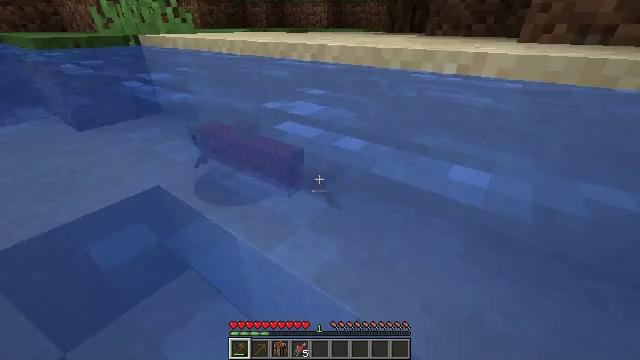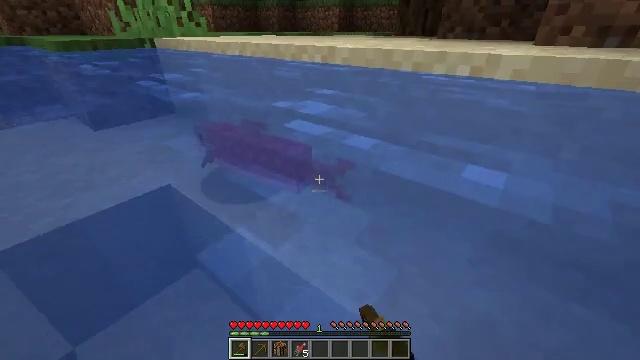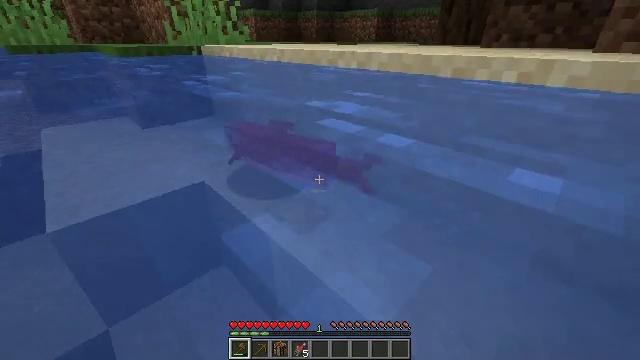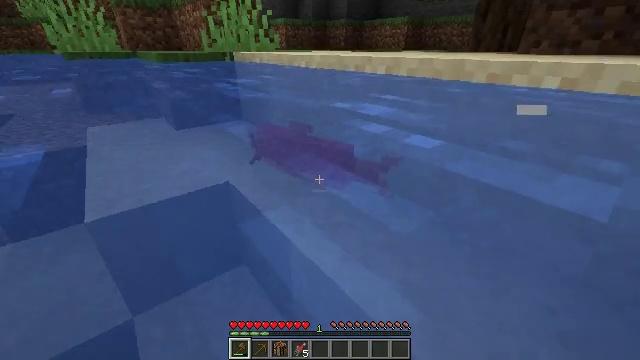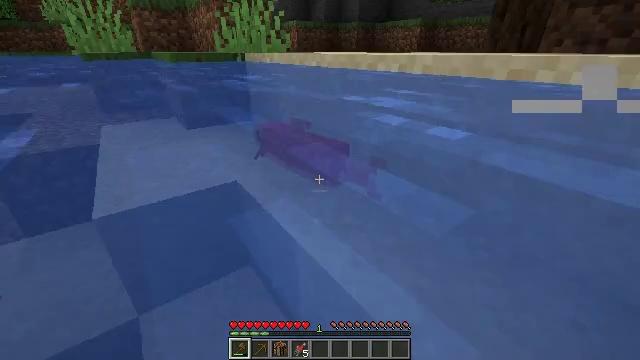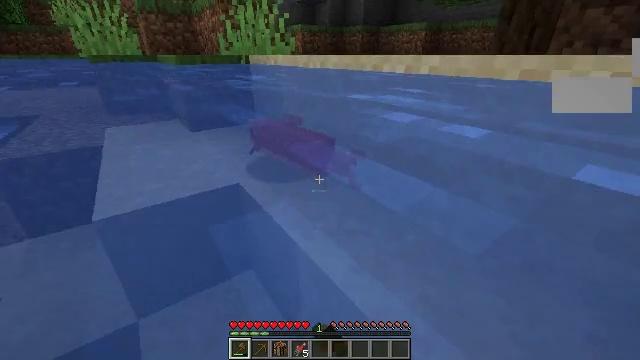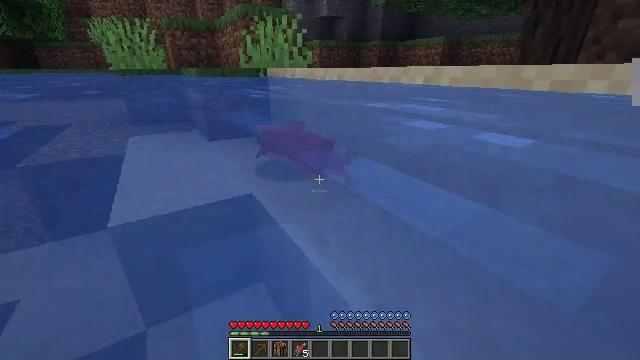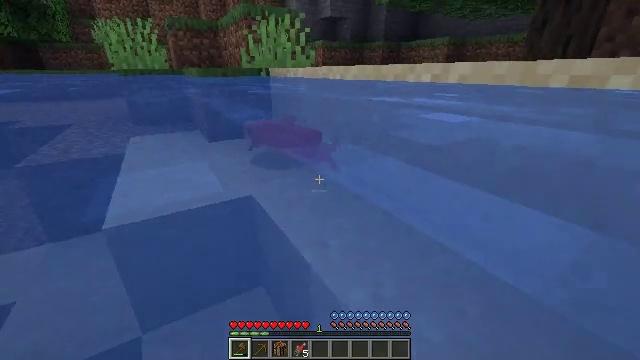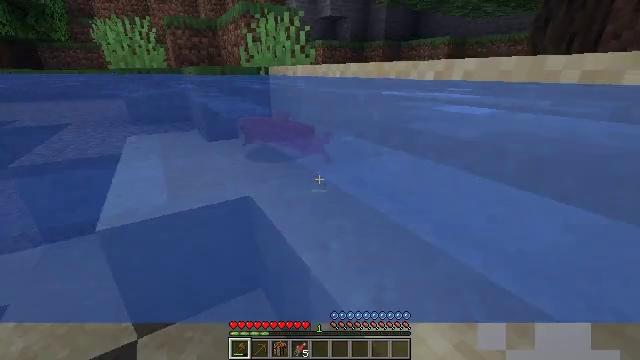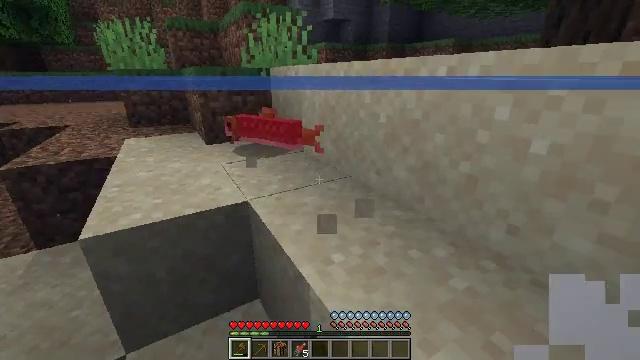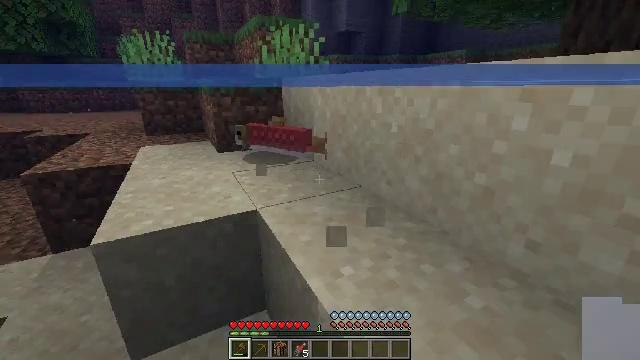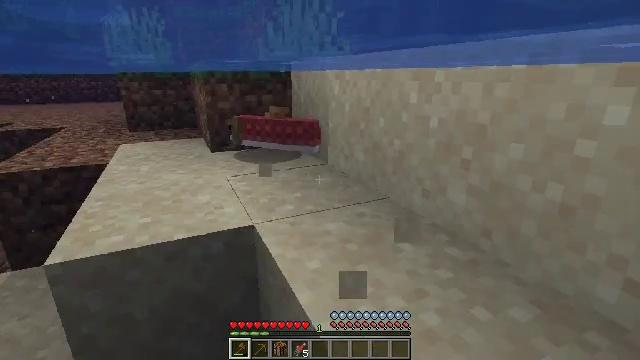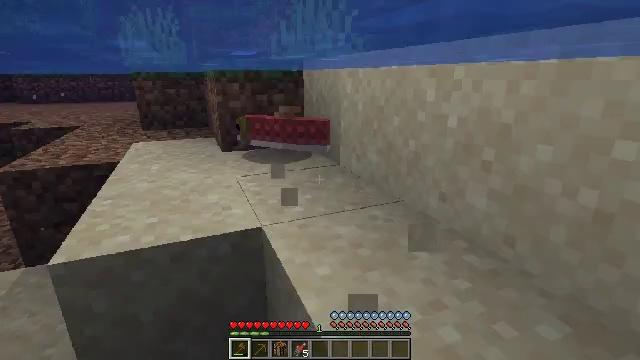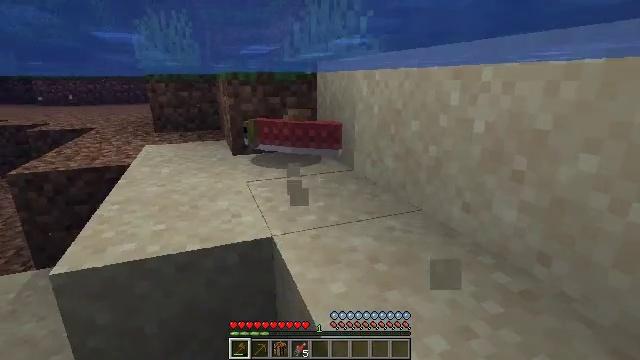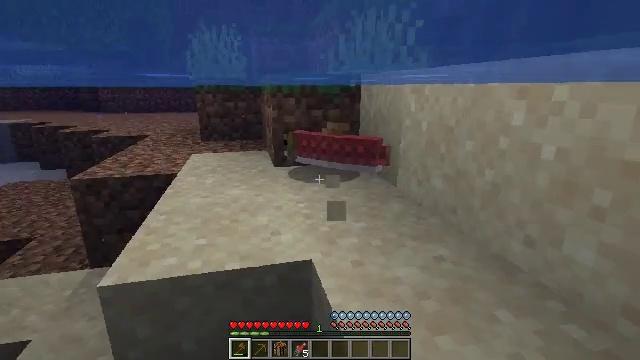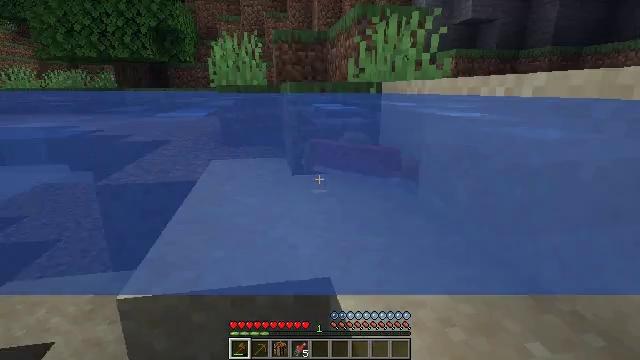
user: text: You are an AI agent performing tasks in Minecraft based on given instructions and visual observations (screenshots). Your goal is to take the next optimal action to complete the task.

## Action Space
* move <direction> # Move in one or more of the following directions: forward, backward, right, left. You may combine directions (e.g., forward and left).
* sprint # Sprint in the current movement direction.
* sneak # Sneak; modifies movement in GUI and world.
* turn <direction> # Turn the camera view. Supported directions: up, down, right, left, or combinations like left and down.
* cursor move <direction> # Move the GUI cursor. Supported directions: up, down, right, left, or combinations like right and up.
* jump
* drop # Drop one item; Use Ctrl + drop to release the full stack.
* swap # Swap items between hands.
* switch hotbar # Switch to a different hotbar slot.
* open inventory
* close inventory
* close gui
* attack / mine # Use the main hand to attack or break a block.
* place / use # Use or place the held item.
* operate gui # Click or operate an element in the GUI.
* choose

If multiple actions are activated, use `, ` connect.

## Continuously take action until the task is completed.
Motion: motion action
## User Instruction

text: Kill the salmon.
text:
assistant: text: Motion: turn left, attack / mine
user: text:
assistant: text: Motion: turn left and up
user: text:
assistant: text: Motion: move forward, turn left and up
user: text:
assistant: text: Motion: move forward, turn left, attack / mine
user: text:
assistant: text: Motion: move forward, attack / mine
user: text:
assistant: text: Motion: move forward, turn left and up, attack / mine
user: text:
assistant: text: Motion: move forward, attack / mine
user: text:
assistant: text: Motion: move forward, attack / mine
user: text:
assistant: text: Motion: move forward, attack / mine
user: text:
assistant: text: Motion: move forward, turn left and up
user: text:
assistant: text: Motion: move forward, turn left and up
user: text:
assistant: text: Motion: move forward, turn left, attack / mine
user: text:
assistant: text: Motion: move forward, turn left, attack / mine, jump
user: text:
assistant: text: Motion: move forward, turn left and up, attack / mine, jump
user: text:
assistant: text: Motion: move forward, turn left, jump
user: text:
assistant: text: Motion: move forward, turn left, attack / mine, jump
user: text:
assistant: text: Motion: move forward, attack / mine
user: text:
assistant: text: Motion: move forward, attack / mine
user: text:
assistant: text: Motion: move forward, turn left and down
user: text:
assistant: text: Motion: move forward, turn down, attack / mine
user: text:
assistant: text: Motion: attack / mine